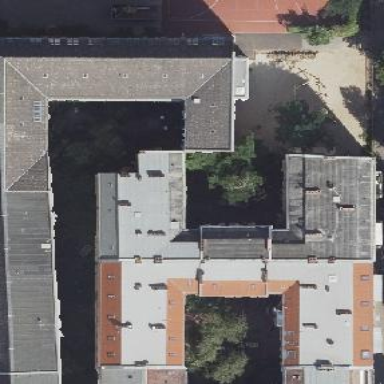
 featuring roof made of roof tiles in double saltbox shape."